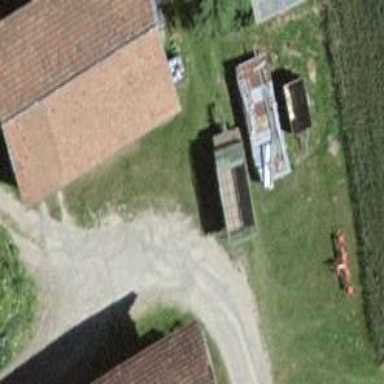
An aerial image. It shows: Rural barn.